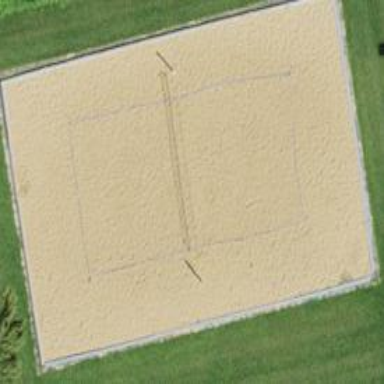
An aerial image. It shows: Sandy pitch designated for beach volleyball.